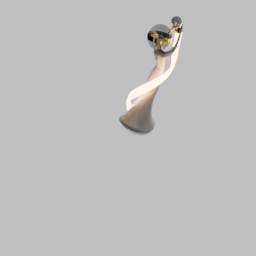
Label: lighting